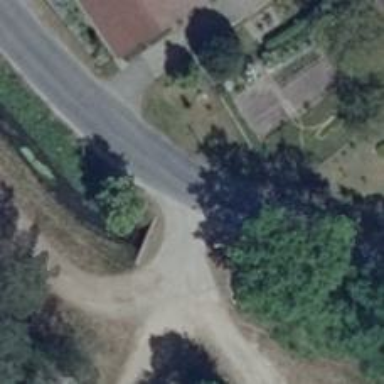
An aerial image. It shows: Unclassified road with asphalt surface.